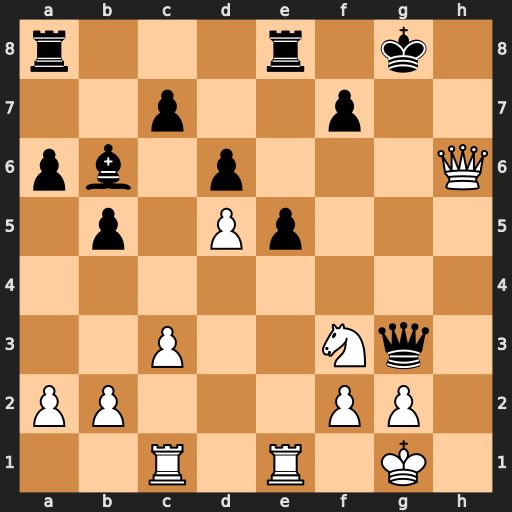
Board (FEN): r3r1k1/2p2p2/pb1p3Q/1p1Pp3/8/2P2Nq1/PP3PP1/2R1R1K1
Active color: w
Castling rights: -
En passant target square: -
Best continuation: Ng5 Bxf2+ Kf1 Qh4 Qf6 Qf4 Qxf4